Question: I have a table of accounts that has columns for start date and end date. I want the user to supply a start date and end date and all data must be returned where the account was active at any time between the user specified start date and end date.
The catch is that the end date may be null if the account is still currently active.
The account must be selected if it was open at any time between the user specified range which means that even accounts that were opened or closed between the range must be included.
Here is a picture of what I want.

The yellow part is the date range entered by the user. The green parts is what I want selected. The light red part is what I don't want selected. The arrows on the end of G, H and I mean that those accounts don't have an end date. All other ones that don't have an arrow have an end date.
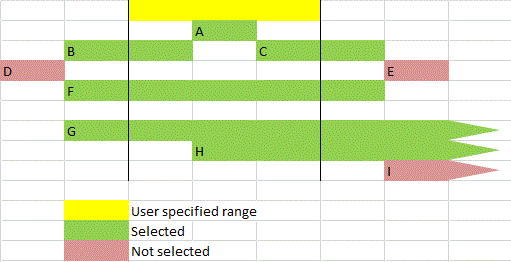
Answer: So, this amounts to checking that the account start date is prior to the user supplied end date and the account end date is after the user supplied start date (or is null, in which case we don't even need to check it):
'''
where
account.start_date < @user_end_date and
(account.end_date >= @user_start_date or account.end_date is null)
'''